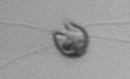
Label: flagellate_morphotype1